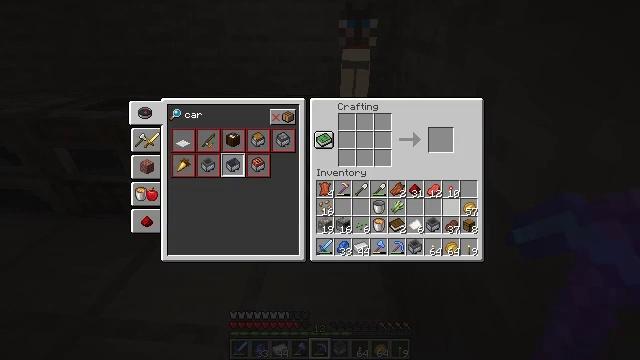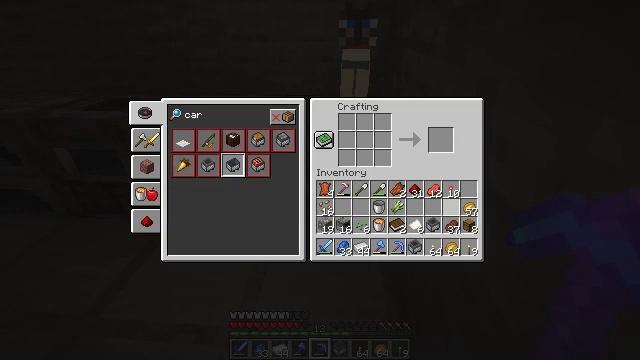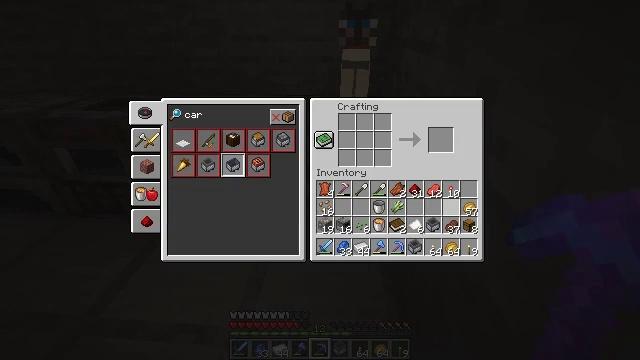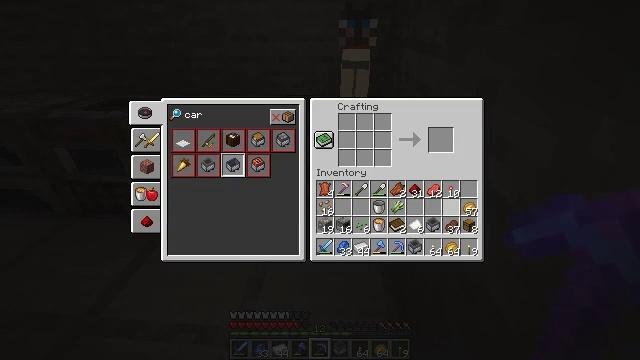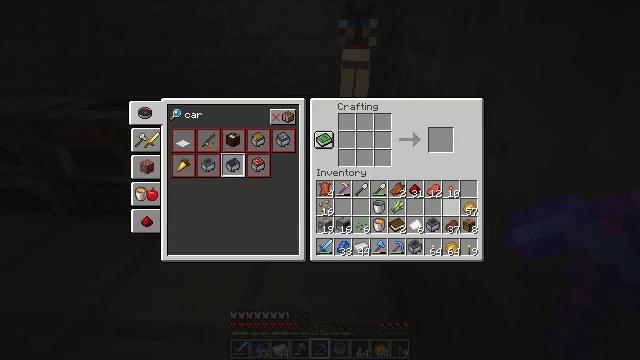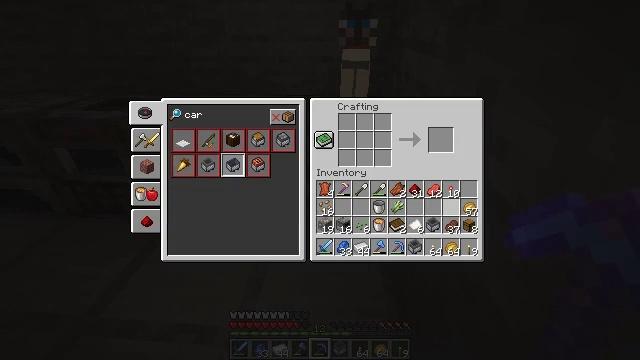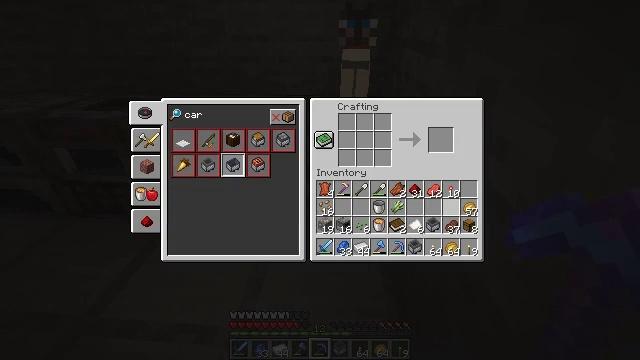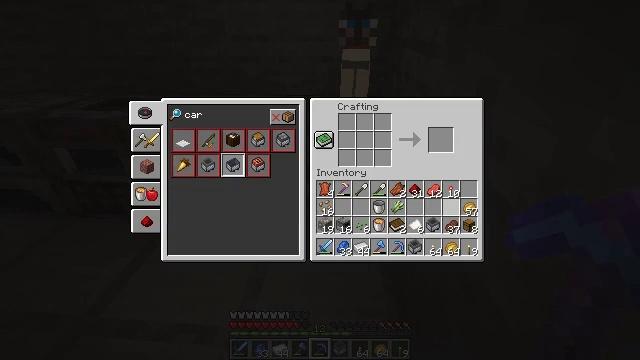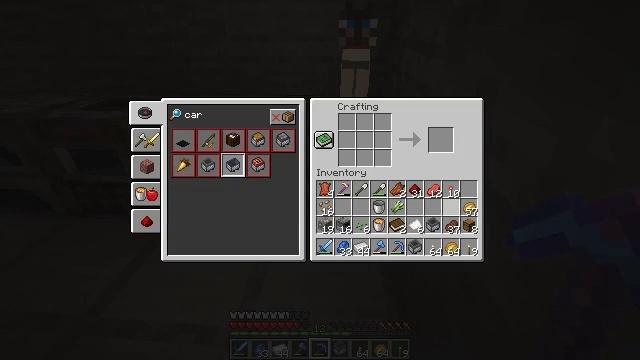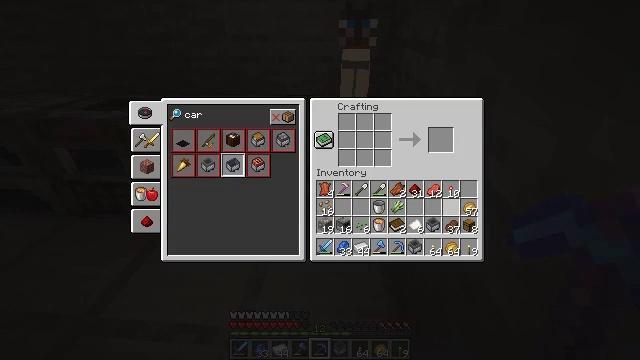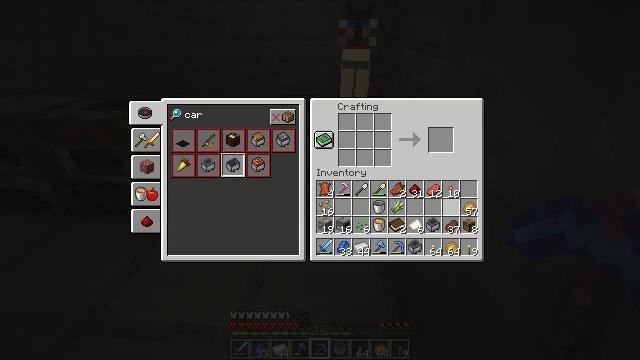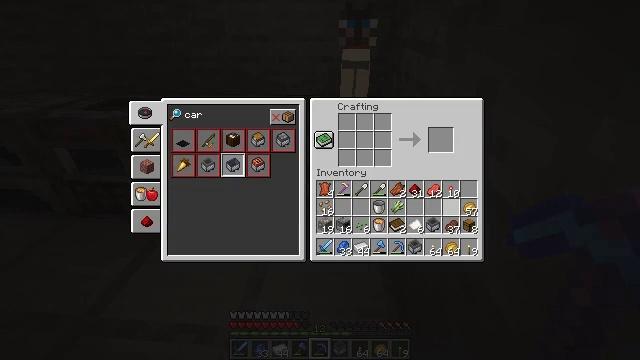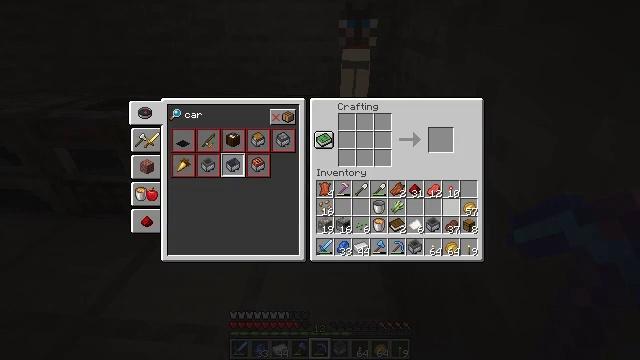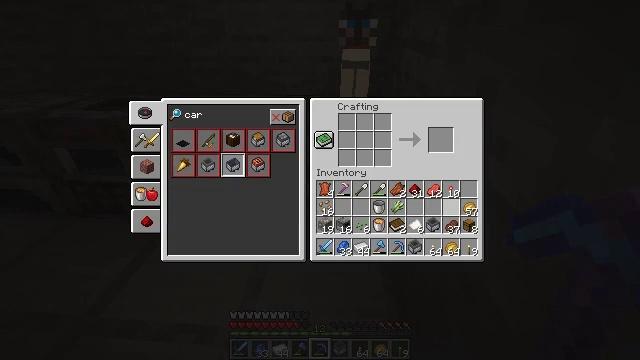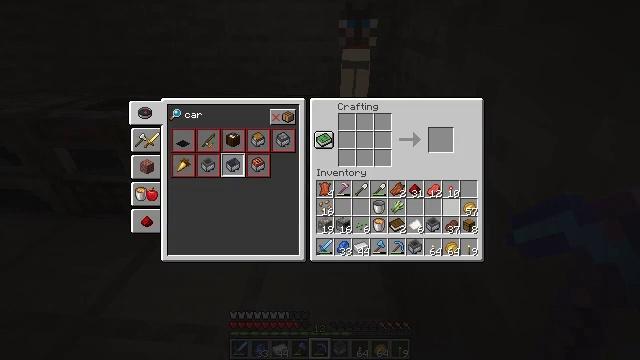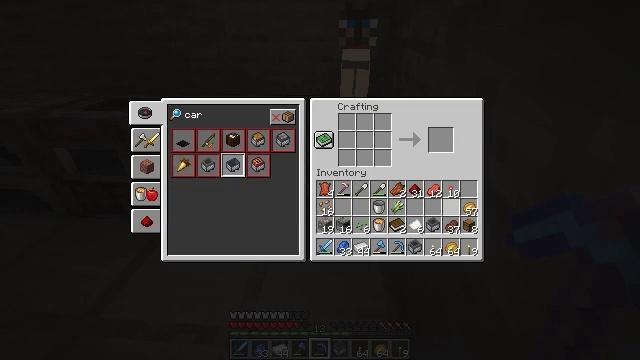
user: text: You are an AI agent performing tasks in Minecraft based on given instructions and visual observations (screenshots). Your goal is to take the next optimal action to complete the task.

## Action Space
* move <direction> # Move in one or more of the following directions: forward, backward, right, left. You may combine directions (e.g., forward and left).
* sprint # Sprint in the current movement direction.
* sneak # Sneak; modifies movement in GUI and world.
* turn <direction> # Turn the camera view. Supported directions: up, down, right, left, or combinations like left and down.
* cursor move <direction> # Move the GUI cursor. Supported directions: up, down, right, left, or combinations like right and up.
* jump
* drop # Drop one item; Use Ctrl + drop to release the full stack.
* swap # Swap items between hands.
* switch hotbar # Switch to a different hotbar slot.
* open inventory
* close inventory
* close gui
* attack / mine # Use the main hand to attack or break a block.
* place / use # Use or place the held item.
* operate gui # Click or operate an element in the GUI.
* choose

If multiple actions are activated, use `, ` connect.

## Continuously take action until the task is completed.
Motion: motion action
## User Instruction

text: Remove a diamond pickaxe from the inventory.
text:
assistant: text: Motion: no_op
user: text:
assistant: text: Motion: no_op
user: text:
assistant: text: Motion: no_op
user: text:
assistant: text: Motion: no_op
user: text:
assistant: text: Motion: no_op
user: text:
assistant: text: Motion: no_op
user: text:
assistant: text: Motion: no_op
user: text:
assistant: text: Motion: no_op
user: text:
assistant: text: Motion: no_op
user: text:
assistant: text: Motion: no_op
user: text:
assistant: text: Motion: no_op
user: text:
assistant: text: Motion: no_op
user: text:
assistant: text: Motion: no_op
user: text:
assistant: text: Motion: no_op
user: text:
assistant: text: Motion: no_op
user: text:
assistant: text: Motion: no_op
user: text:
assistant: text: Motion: no_op
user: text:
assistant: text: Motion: no_op
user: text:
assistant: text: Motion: no_op
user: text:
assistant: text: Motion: no_op
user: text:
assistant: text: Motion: no_op
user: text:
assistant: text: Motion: no_op
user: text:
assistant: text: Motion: no_op
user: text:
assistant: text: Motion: no_op
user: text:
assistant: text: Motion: no_op
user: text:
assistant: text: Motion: no_op
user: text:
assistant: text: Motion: no_op
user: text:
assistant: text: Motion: no_op
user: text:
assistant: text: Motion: no_op
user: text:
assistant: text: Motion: no_op